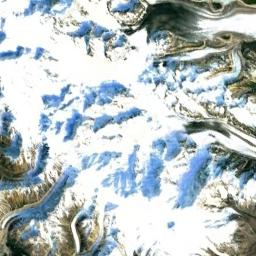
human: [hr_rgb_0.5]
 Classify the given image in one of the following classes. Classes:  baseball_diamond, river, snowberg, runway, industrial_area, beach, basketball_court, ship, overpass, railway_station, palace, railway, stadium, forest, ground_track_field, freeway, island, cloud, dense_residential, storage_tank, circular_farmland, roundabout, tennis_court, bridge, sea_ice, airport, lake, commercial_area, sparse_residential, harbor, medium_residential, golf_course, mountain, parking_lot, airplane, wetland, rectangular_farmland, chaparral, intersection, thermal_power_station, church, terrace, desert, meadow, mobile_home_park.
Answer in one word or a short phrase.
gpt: snowberg